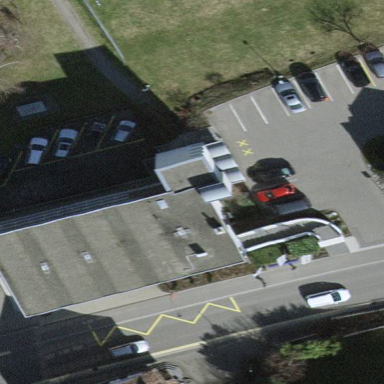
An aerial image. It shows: Public building.